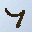
Label: 7